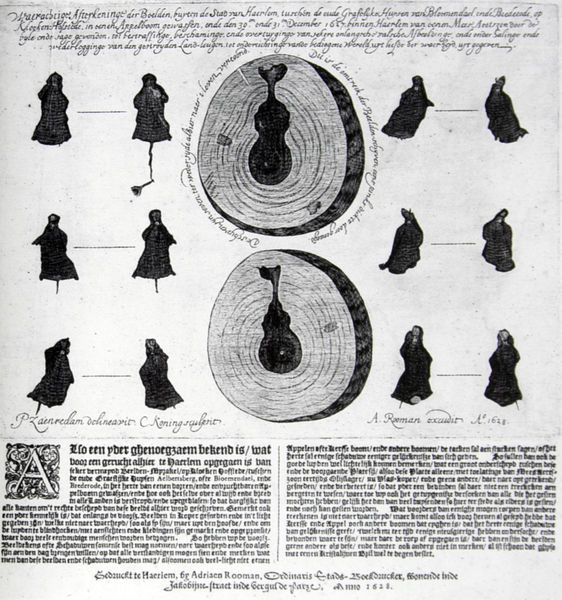
Titel: Print to Refute the Rumours Concerning the Images found in an Apple Tree, Druck zur Widerlegung der Gerüchte über Bilder in einem Apfelbaum
Künstler: Cornelis Koning
Standort: Haarlem
Institution: Gemeentearchief
Schlagwörter: baum, schatten, vogel, weiß, menschen, bewegung, grau, holz, schwarz, skizze, zeichnung, gespräch, alt, geschichte, holland, instrument, vögel, gewand, blatt, musik, theater, gotik, kreis, rund, frucht, holzschnitt, schrift, bilder, studie, formen, grafik, graphik, linien, spalten, figuren, inschrift, lesen, musikinstrument, alter, buch, kloster, scheiben, scheibe, druck, schwarz weiss, seite, illustration, text, zeitung, buchstabe, buchstaben, kreise, beschriftung, initiale, mäntel, modelle, mittelalter, dürer, querschnitt, letter, lettern, beschriftungen, baumstumpf, beschreibung, geist, hexe, wissenschaft, paare, kern, nonnen, biologie, schwingung, spalte, majuskel, versalie, seriendruck, schrfit, handbuch, höflichkeit, violinen, jahresringe, verhalten, illstrationen, haarlem, saft, baumscheibe, jahresring, a, zwoelf, ordinarius, rooman, 1628, alterskreise